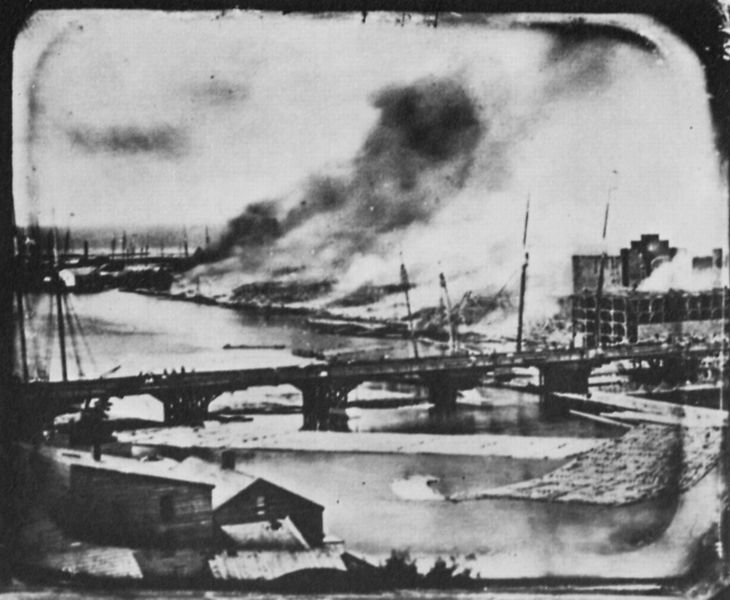
Titel: Brennende Mühlen in Oswego
Künstler: George N. Barnard
Schlagwörter: angriff, feuer, himmel, wasser, weiß, wolken, fluss, stadt, ufer, fenster, grau, holz, schwarz, dach, gebäude, haus, alt, architektur, häuser, wind, brücke, brüstung, hütte, qualm, rauch, insel, traurig, boot, boote, schuppen, schiff, schiffe, strand, düster, bogen, fassade, mast, mauer, nebel, hütten, winter, fabrik, rand, hafen, industrie, schiffahrt, werft, joche, kai, kaimauer, masten, strom, brand, dampf, katastrophe, krieg, schaden, schlacht, trümmer, zerstörung, wohnung, halle, foto, fotografie, ruine, stangen, bomben, mole, schwarzweiss, bahnhof, ruinen, landzunge, photo, kaputt, konstruktion, zerstört, rauchwolke, löschen, fotographie, speicher, lager, and, hallen, fotografir, eisenbrücke, himmer, staffelgiebel, bombe, bombenangriff, erdbeben, brunst, flugzeug, russ, san francisco, barnd, chicago, hafengebäude, kohlemeiler, schlechter zustand, zerstöhrung, zerstörungen, bretterbude, brennt, fer, bernne, hauf, benzin